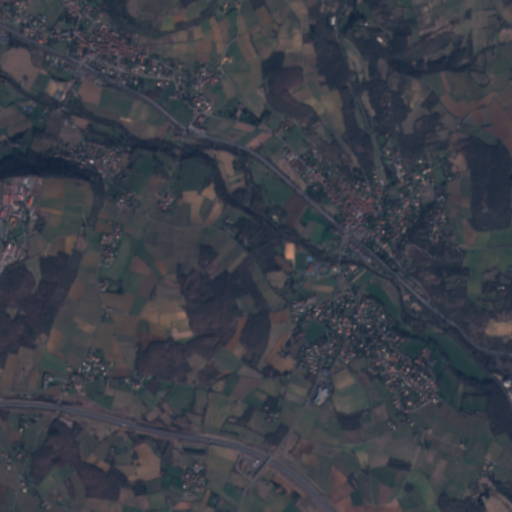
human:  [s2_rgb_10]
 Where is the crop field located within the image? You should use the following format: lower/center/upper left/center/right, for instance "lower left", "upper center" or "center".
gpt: The crop field is located in the upper left of the image.
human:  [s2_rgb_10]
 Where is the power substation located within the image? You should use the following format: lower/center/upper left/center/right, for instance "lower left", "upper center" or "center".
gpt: The power substation is located in the upper center of the image.
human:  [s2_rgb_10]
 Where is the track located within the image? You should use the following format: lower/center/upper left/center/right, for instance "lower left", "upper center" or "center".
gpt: The track is located in the lower center of the image.
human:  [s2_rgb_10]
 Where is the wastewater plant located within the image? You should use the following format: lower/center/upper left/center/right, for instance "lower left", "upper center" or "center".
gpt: The wastewater plant is located in the center right of the image.
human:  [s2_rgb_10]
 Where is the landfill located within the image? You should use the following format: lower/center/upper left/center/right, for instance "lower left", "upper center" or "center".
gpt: There is no landfill in the image.